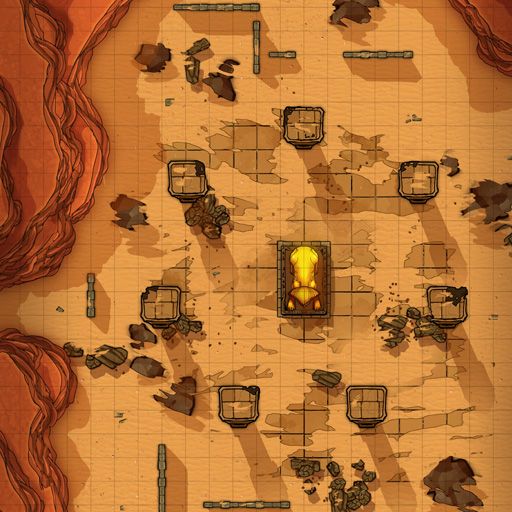
A D&D Grid Map dessert cliffs ruins walls center gold altar statue (Desert Tomb Entrance Map)